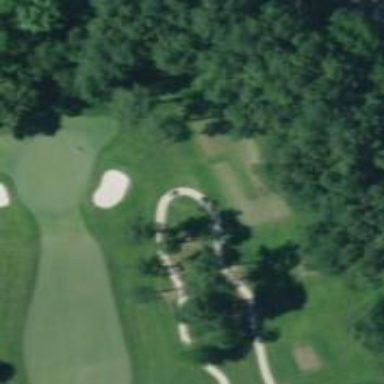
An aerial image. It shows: Well-maintained path used as golf cart path. The tracktype is grade1.